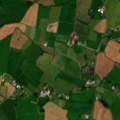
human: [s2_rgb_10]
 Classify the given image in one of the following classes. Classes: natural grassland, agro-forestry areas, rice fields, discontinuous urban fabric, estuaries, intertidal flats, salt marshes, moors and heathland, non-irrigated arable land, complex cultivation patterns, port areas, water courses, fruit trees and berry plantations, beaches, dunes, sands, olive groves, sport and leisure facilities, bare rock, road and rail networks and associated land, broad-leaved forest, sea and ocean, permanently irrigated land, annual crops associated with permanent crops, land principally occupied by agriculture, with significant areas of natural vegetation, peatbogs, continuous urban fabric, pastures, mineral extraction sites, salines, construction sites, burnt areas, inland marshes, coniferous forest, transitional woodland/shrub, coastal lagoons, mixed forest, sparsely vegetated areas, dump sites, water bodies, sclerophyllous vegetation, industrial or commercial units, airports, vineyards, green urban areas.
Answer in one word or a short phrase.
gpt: pastures, complex cultivation patterns